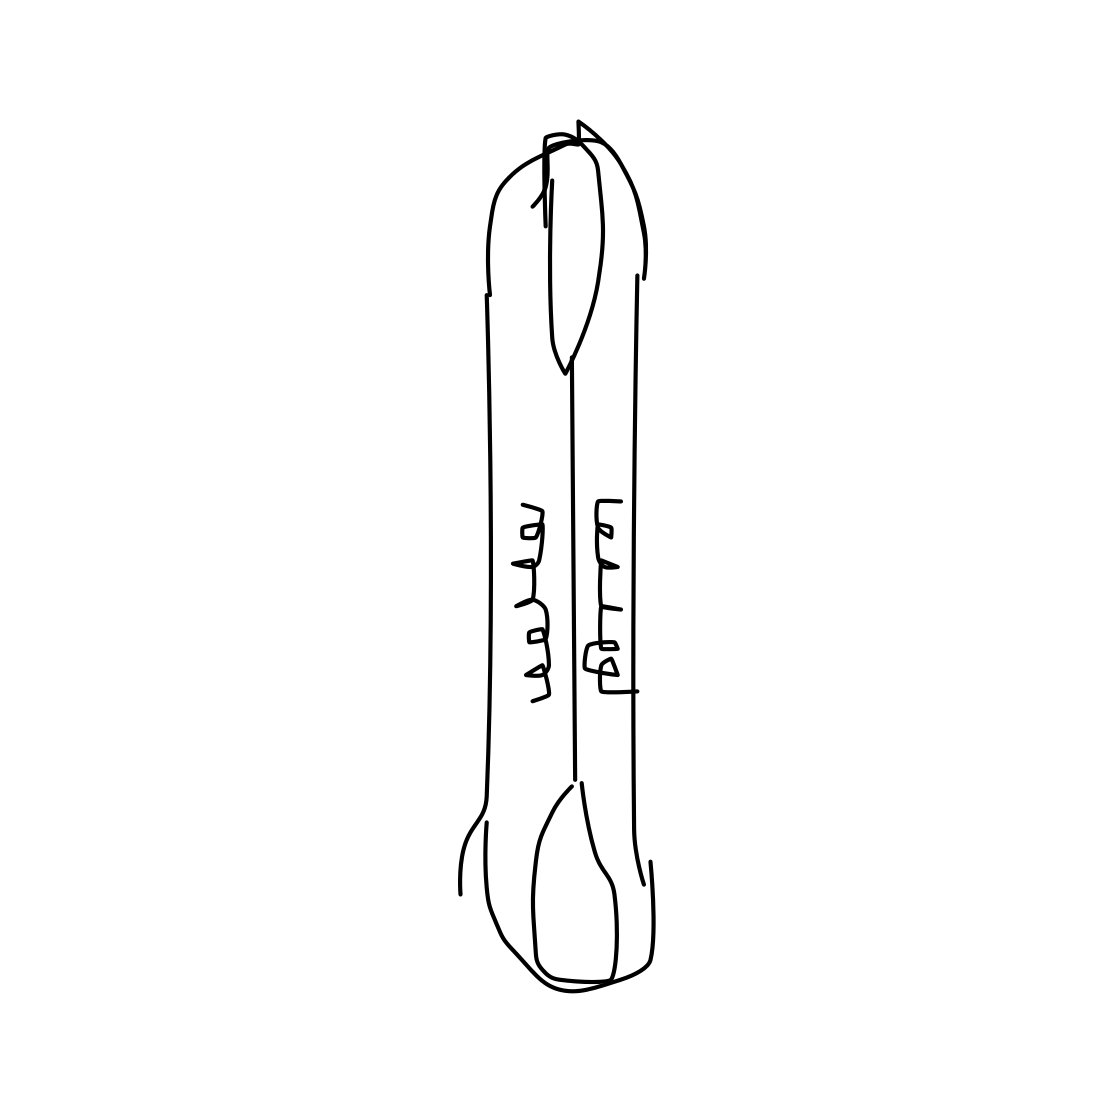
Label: snowboard